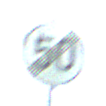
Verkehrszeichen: EndeGeschwindigkeit50
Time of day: Midday
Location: Outdoor (Nature)
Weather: PartlyCloudy
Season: NotSpecified
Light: Natural